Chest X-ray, AP view. Patient: 45 years old, sex M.
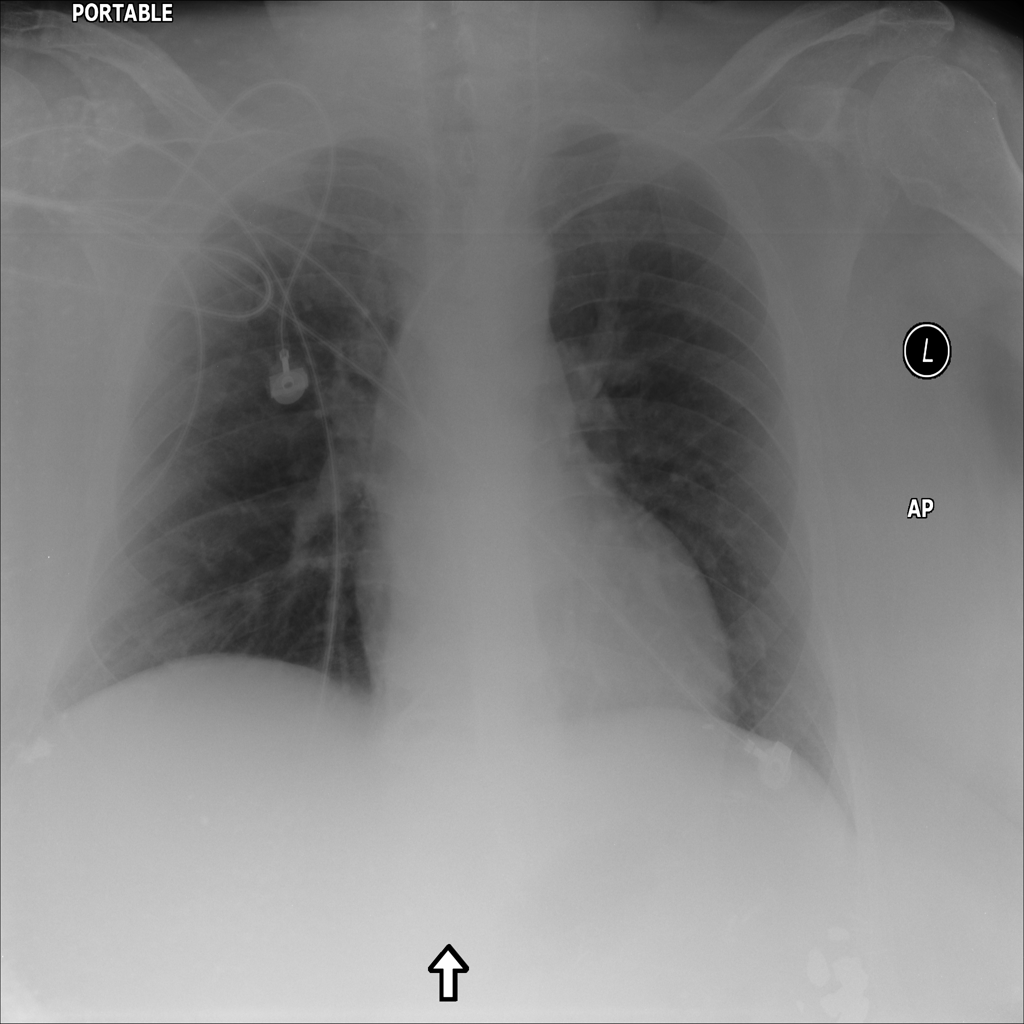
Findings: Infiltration